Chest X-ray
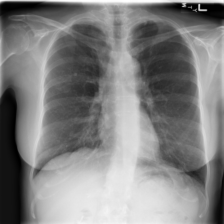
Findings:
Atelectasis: negative
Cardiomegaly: negative
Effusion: negative
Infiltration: negative
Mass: negative
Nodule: negative
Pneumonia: negative
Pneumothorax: negative
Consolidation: negative
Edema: negative
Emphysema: negative
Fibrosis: negative
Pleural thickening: negative
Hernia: negative